Interaction volume radius: 5 \u00c5
Interaction volume height: 25 \u00c5
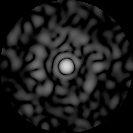
Disorder parameter: 0.8526